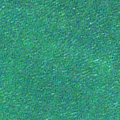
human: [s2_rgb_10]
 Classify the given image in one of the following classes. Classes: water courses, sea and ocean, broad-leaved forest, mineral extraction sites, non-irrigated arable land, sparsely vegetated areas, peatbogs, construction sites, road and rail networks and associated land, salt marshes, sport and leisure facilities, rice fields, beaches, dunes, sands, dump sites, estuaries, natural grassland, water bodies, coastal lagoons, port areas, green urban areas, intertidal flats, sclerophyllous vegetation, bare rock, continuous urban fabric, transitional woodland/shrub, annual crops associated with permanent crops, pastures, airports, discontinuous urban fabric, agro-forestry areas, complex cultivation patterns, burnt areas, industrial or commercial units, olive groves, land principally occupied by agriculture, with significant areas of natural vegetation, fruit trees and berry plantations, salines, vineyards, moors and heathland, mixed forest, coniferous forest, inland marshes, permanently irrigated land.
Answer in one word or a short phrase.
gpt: sea and ocean